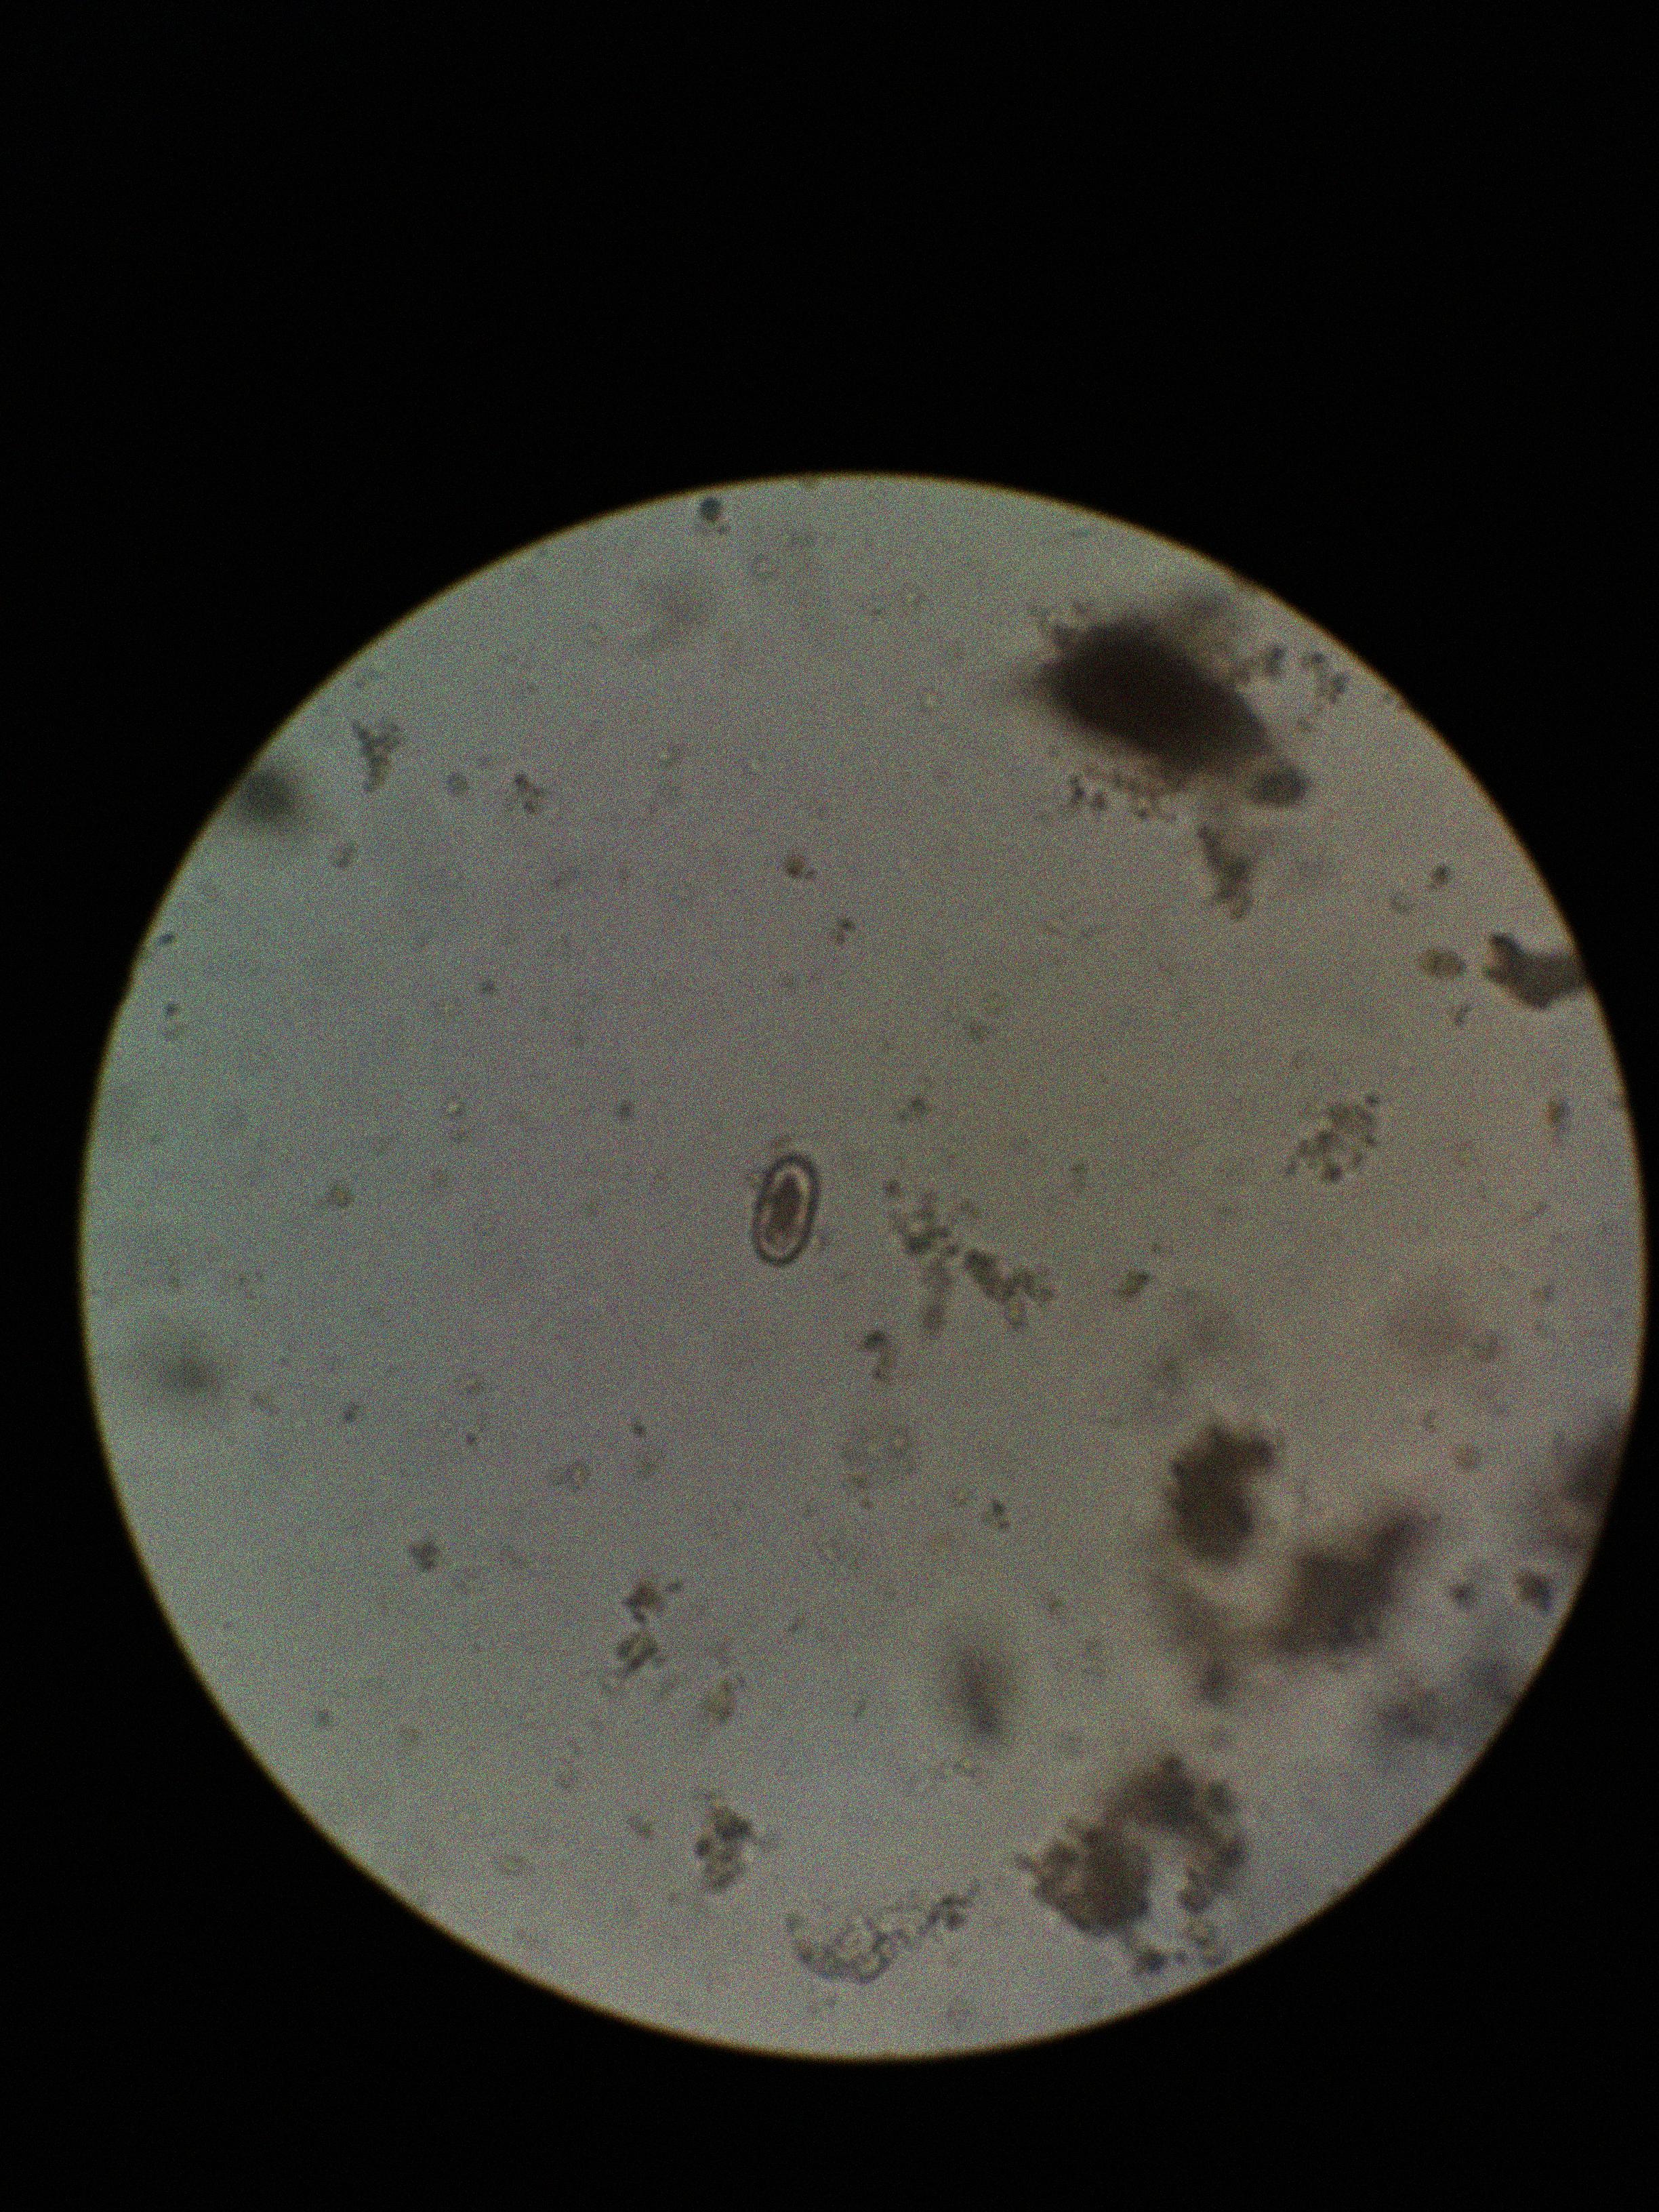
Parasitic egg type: Capillaria philippinensis